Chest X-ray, AP view. Patient: 35 years old, sex F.
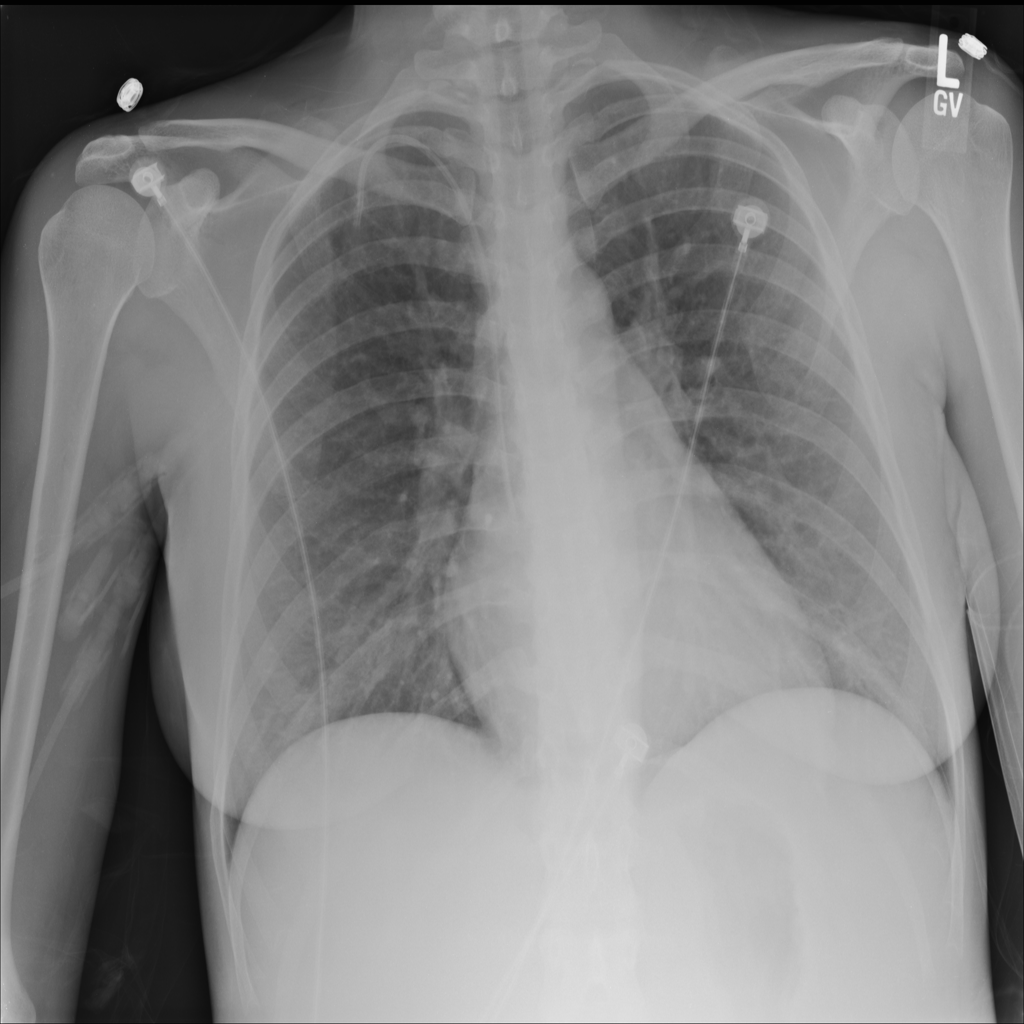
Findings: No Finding